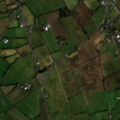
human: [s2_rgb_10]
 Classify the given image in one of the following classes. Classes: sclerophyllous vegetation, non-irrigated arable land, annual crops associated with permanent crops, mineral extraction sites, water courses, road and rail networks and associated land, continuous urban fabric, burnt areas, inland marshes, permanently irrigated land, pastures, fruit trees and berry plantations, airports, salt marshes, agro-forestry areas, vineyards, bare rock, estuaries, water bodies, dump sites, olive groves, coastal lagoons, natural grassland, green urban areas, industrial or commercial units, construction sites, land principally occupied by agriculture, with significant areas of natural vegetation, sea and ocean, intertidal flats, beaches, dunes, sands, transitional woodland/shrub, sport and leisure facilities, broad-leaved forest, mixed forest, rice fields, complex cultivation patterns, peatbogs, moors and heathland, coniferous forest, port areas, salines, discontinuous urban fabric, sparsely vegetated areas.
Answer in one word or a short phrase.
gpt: discontinuous urban fabric, pastures